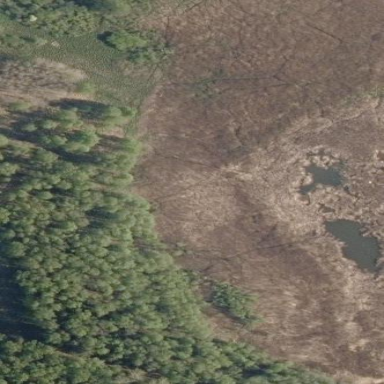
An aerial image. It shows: Wetland area characterized by wet meadow.